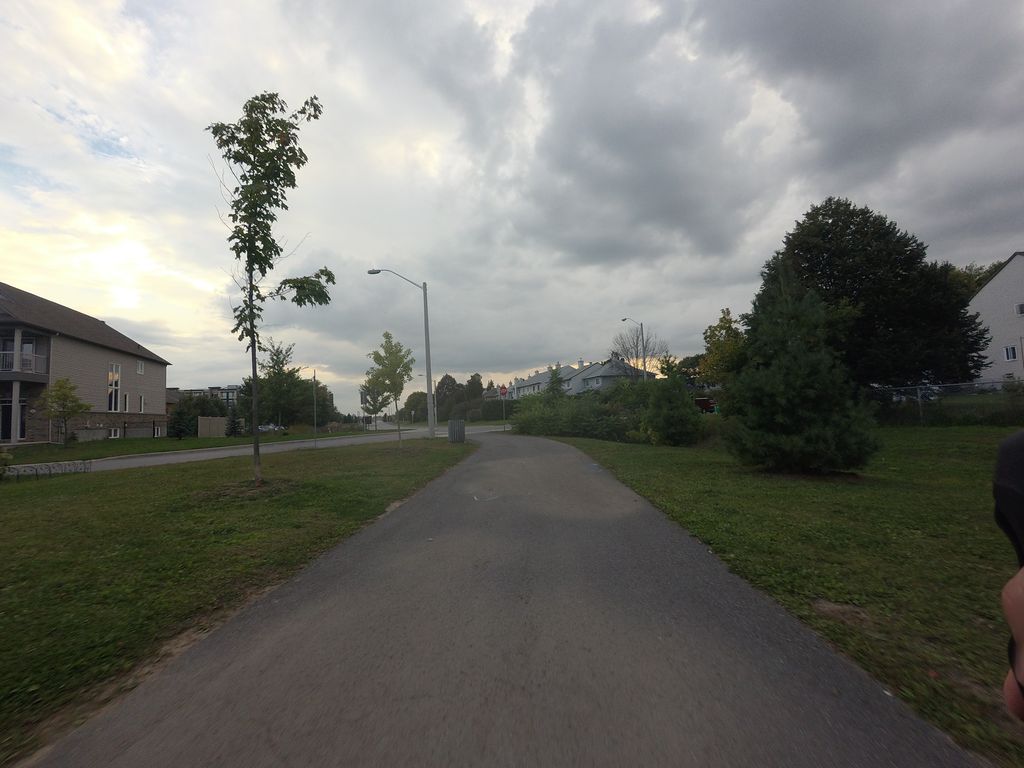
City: ottawa-gatineau